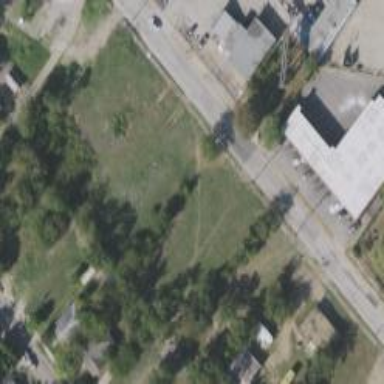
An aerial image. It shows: Grassy plot area designated for zoning.